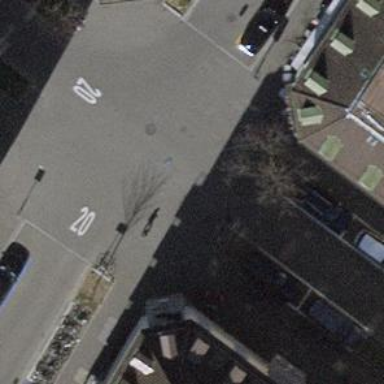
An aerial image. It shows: Living street with asphalt surface and opposite cycleway.